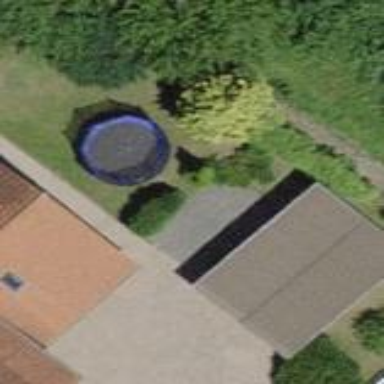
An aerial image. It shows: Garage.